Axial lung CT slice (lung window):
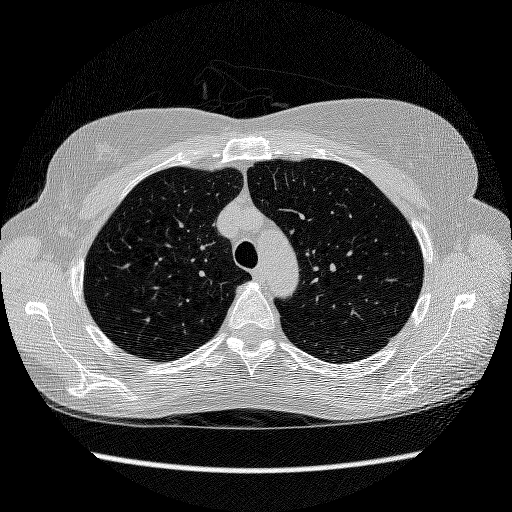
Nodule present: no